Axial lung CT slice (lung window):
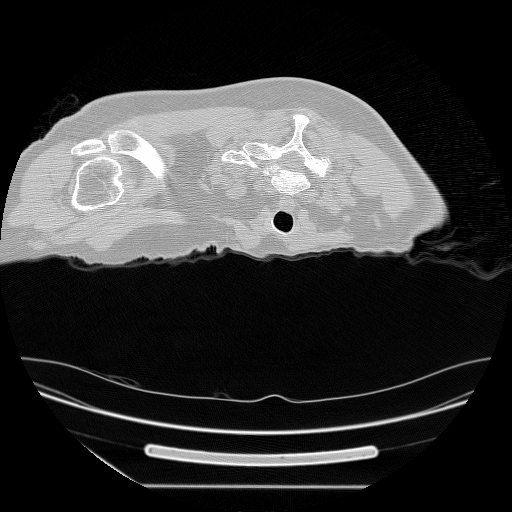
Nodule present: no